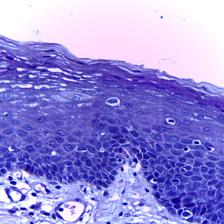
Diagnosis: Normal